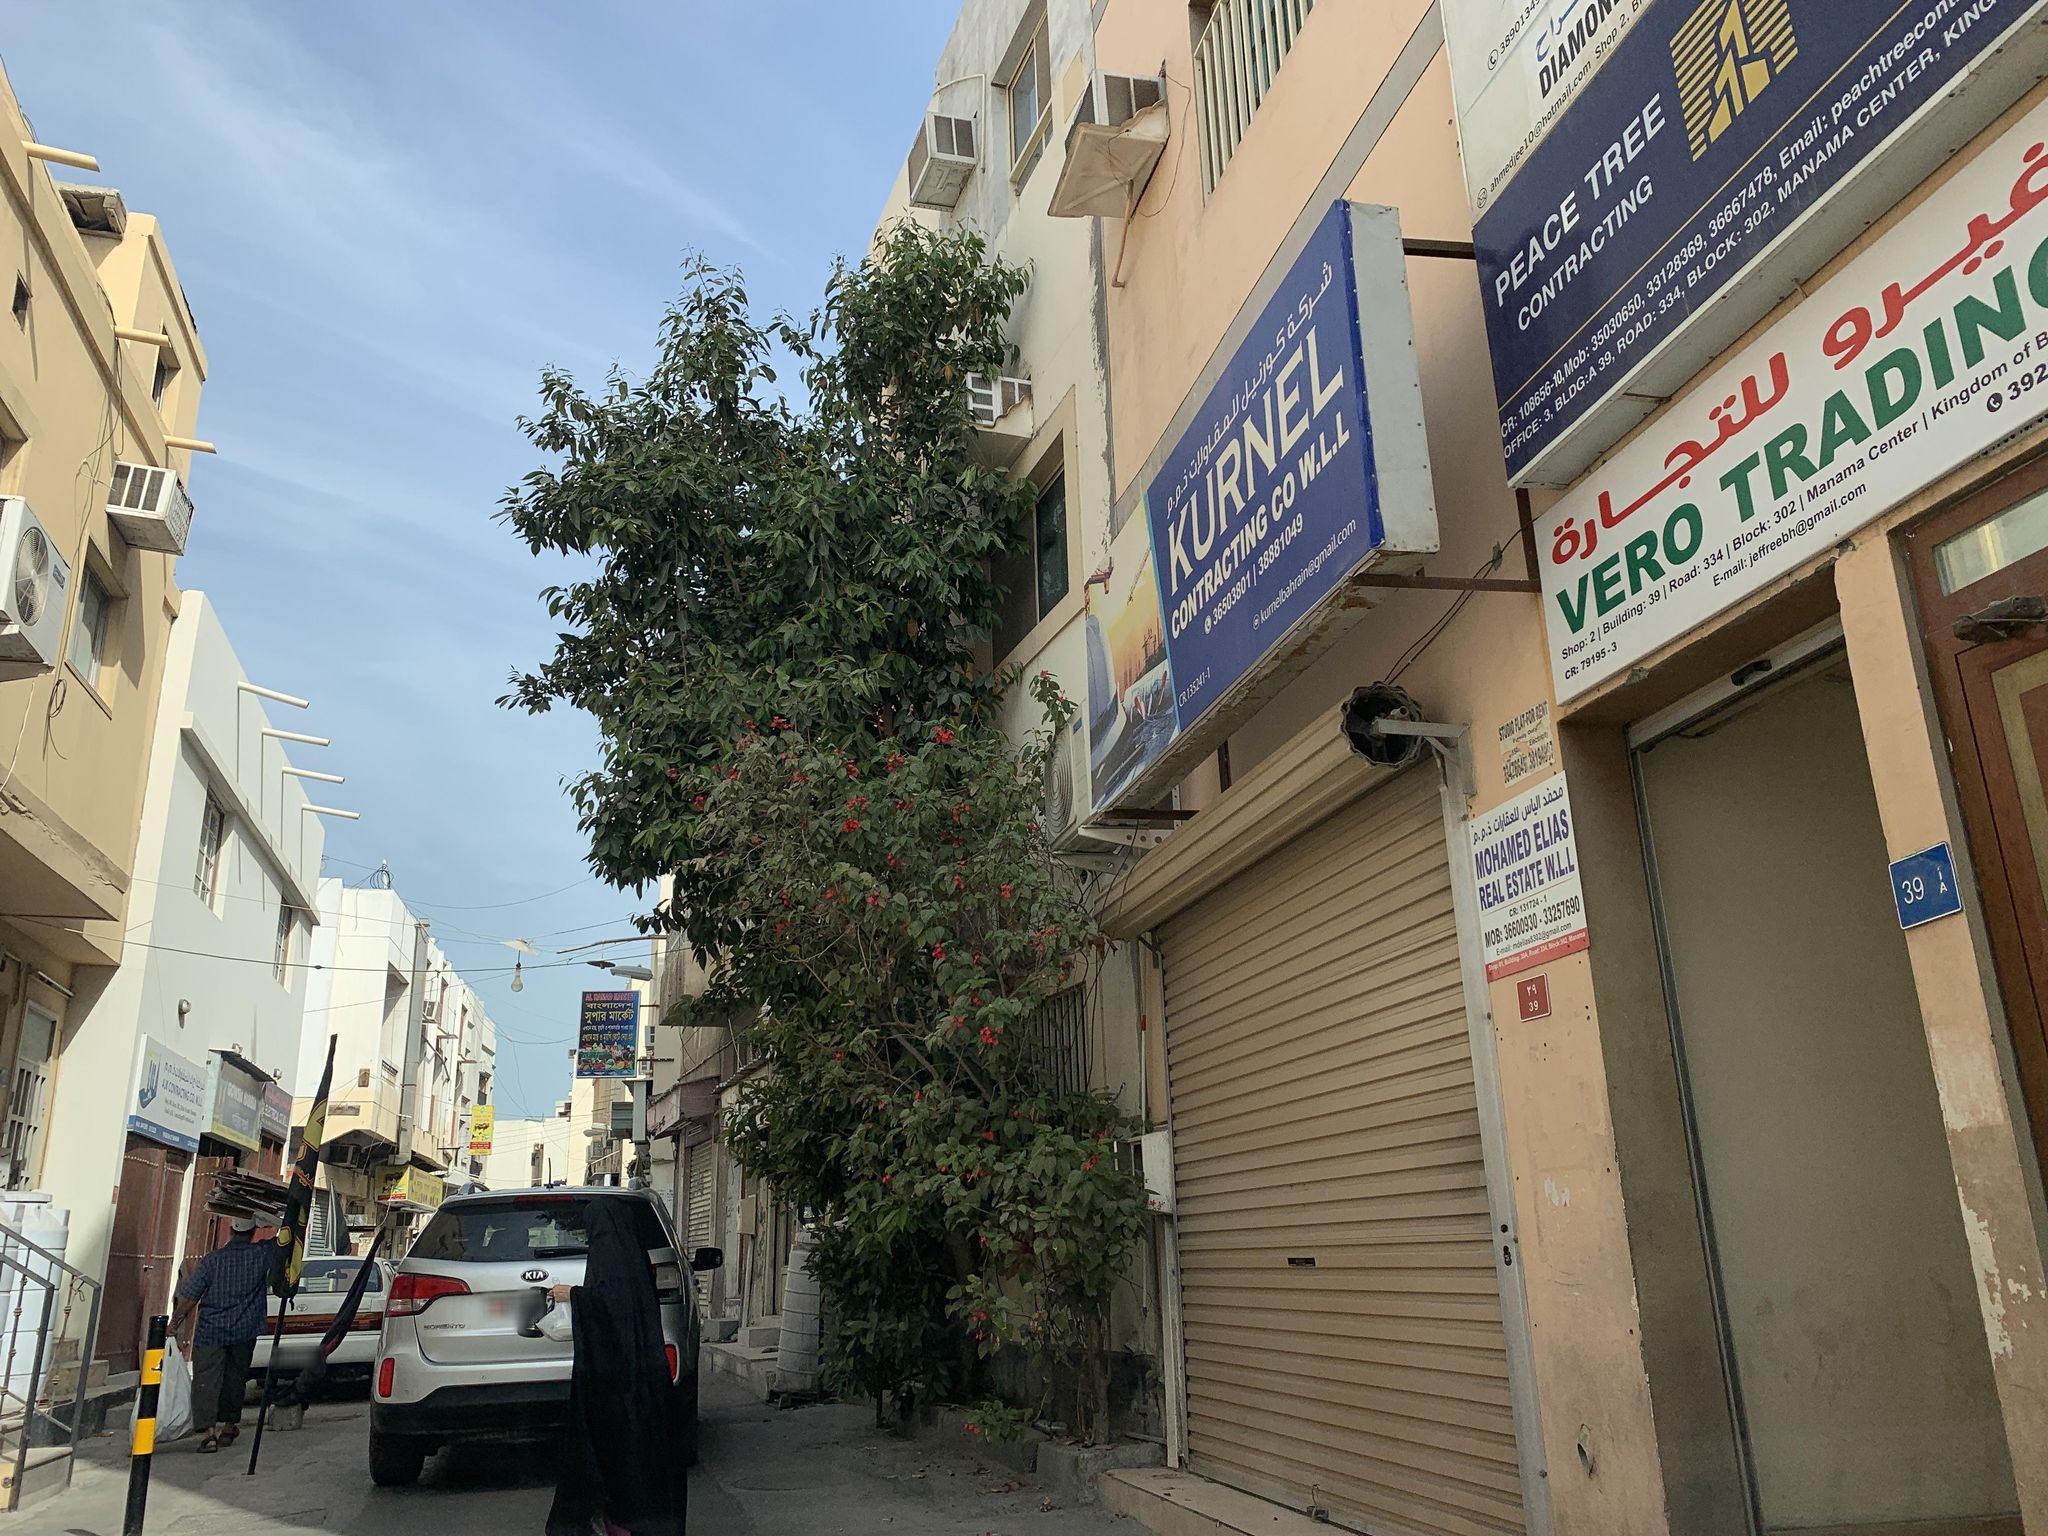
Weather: clear
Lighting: day
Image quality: good
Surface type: walking surface
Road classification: tertiary
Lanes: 2
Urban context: urban centre
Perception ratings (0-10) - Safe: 3.08, Lively: 4.69, Beautiful: 2.59, Boring: 4.6, Depressing: 4.88, Wealthy: 3.93